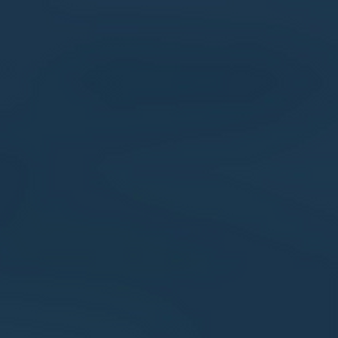
Label: other